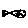
Label: fish